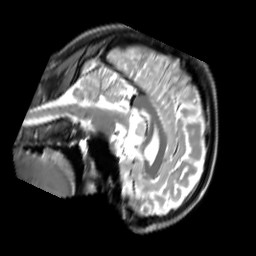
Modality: PDw
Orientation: sagittal
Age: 27
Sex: male
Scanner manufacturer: siemens
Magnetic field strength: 3 T
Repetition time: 11.88 s
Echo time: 0.014 s